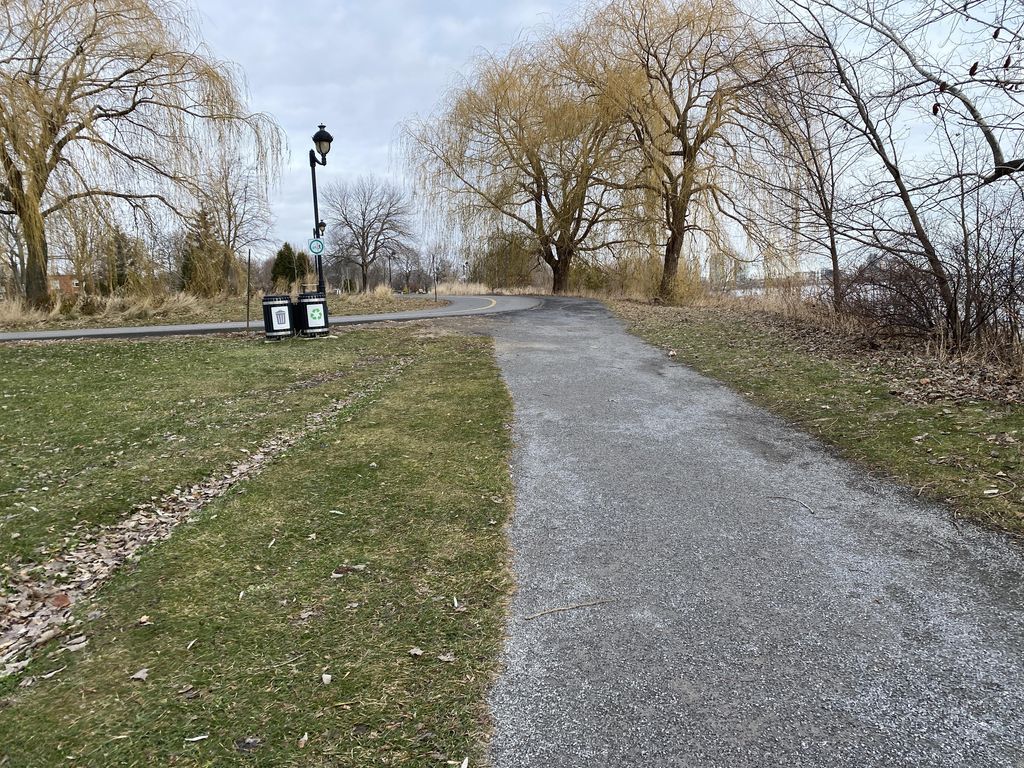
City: montreal